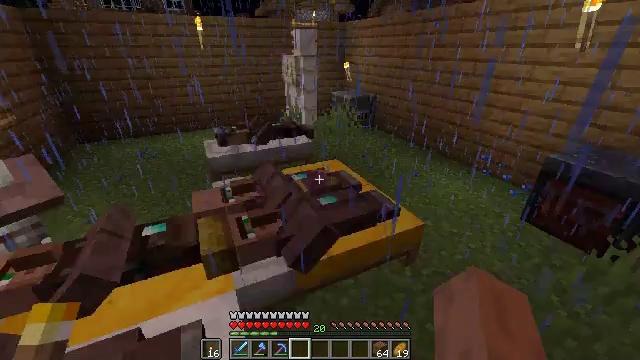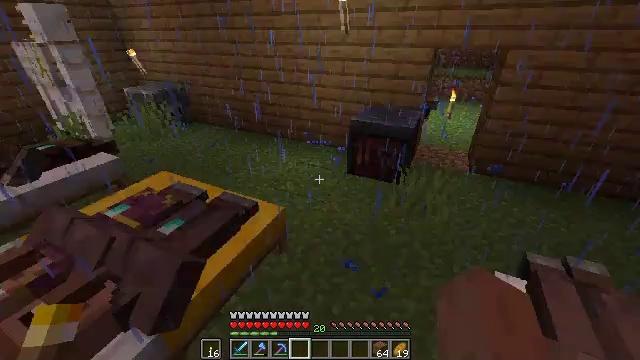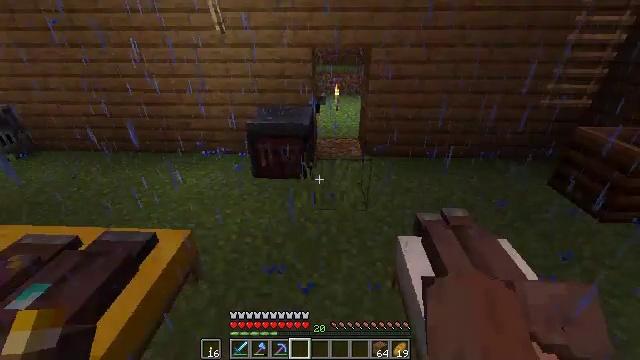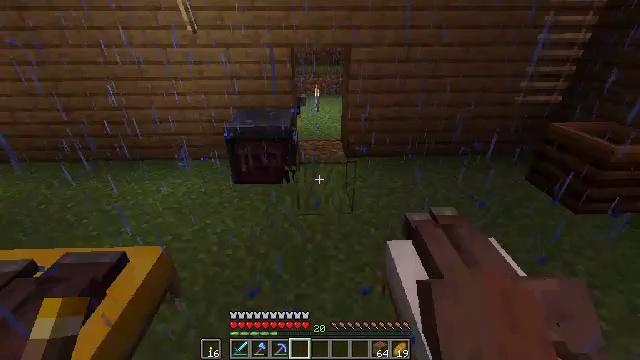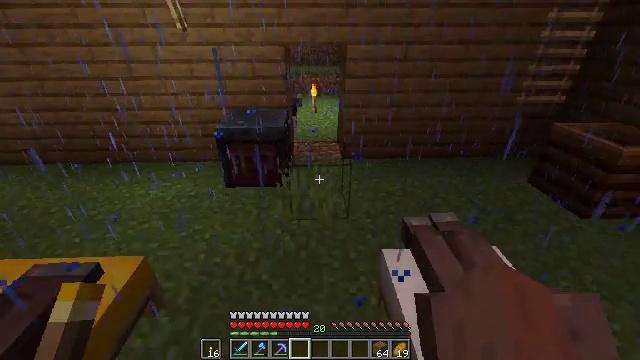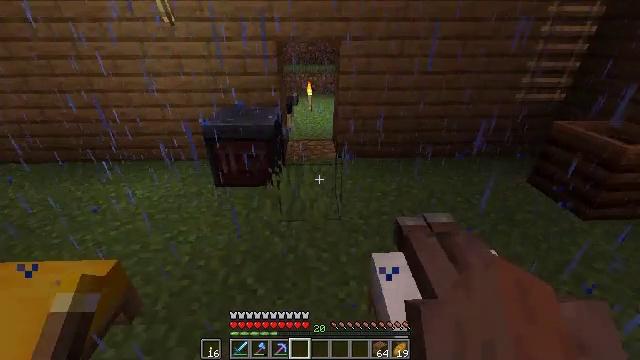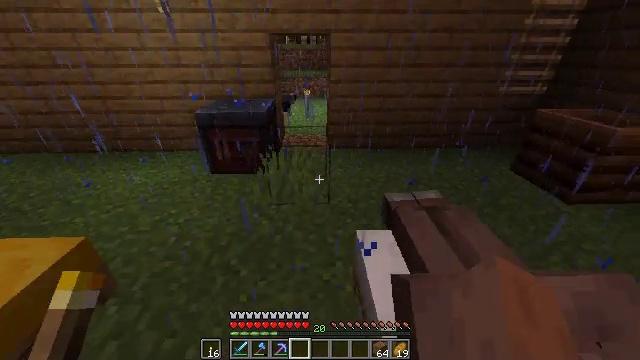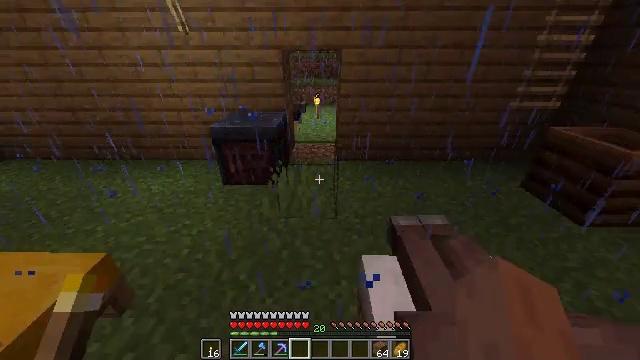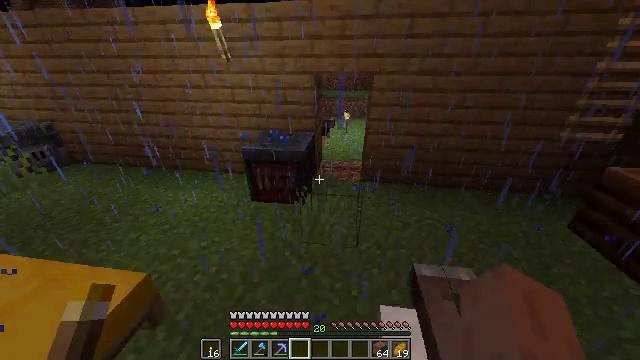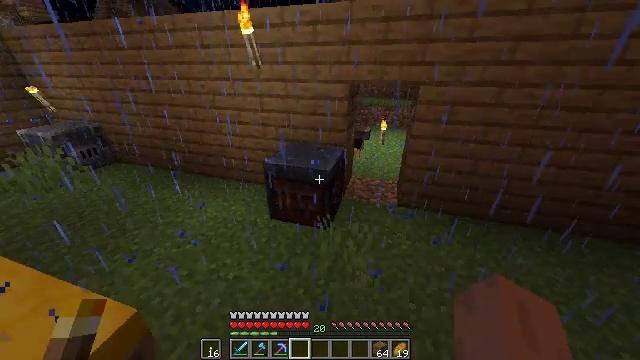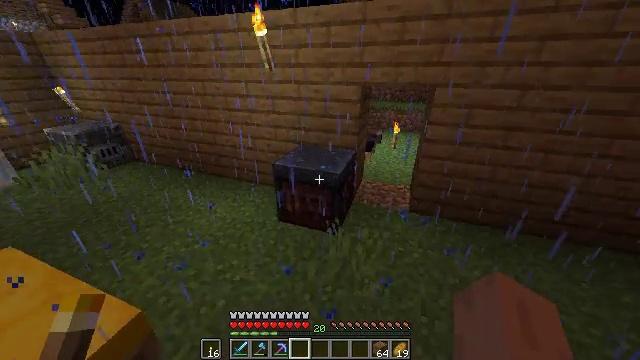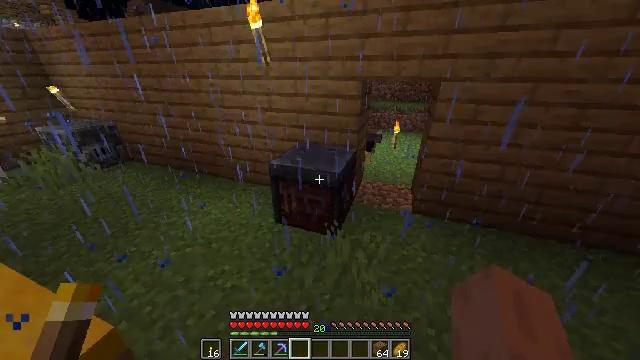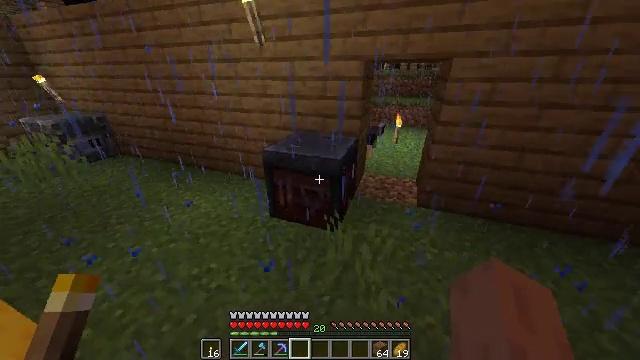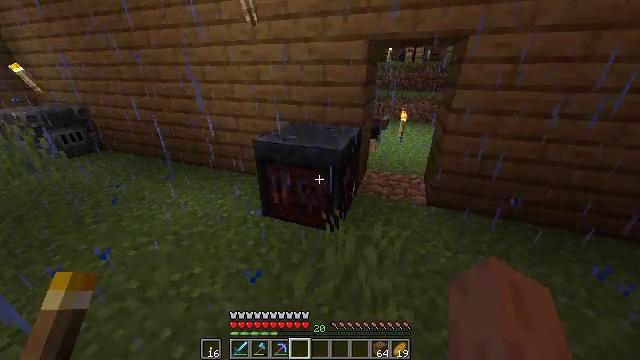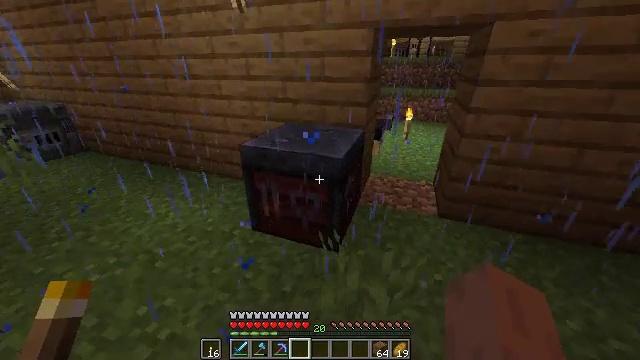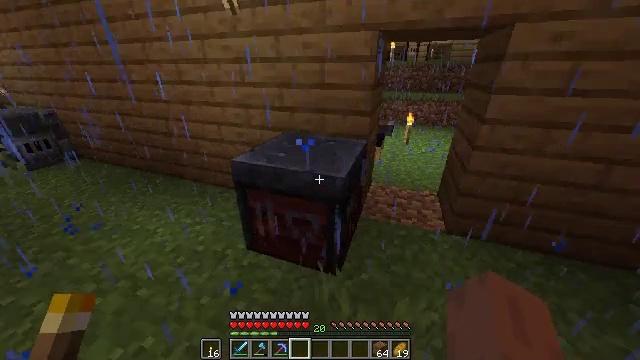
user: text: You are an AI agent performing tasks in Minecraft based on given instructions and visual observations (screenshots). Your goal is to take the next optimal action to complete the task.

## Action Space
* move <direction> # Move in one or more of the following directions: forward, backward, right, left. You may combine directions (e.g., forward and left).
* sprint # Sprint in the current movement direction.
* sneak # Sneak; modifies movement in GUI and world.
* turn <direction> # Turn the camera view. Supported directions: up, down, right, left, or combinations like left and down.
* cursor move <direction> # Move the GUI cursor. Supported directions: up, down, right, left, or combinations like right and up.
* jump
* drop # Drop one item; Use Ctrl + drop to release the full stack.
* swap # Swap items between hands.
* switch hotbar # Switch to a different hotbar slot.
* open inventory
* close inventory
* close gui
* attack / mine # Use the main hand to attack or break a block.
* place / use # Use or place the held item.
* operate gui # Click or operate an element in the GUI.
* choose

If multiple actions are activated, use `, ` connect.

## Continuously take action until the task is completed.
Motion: motion action
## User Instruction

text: Attack the black bed to recycle it.
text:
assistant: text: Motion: move forward, turn right and down
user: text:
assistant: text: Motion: move forward and move right, turn right
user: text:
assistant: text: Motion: move forward and move right, turn right
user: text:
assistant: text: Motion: move forward and move right, sprint
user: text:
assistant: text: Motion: move forward and move right, sprint
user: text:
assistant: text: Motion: move forward and move right, sprint
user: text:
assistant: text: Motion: move forward and move right, sprint, turn left
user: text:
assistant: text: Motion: move forward, sprint, turn left and up
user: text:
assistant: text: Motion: move forward, sprint, turn left and up
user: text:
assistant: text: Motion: move forward, sprint, turn left
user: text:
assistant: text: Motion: move forward, sprint
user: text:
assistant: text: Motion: move forward, sprint
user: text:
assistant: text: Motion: move forward, sprint
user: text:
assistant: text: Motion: move forward, sprint
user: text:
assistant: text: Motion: move forward, sprint
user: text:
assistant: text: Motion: move forward, sprint, turn right
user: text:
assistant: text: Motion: move forward, sprint, turn right
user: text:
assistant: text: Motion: move forward and move right, sprint, turn right
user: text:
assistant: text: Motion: move forward and move right, sprint
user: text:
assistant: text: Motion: move forward and move right, sprint
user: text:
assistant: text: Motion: move forward and move right, sprint
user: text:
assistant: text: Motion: move forward, sprint
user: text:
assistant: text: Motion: move forward, sprint, turn left
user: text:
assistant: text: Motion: move forward, sprint, turn left and down
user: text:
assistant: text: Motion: move forward, sprint, turn left
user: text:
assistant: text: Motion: move forward, sprint, turn left and down
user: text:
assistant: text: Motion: move forward, sprint, turn left and down
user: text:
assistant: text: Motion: move forward, sprint, turn left and down
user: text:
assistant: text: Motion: move forward, sprint, turn left
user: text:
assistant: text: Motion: move forward and move right, sprint, turn left and down